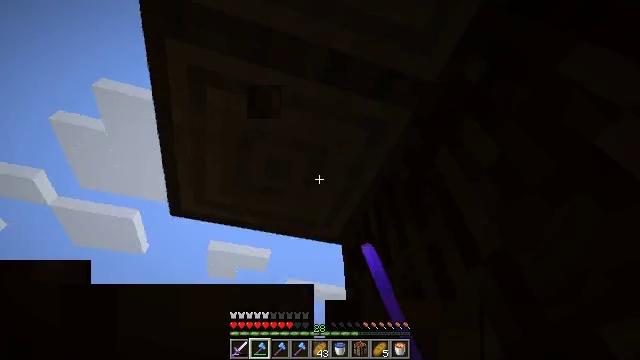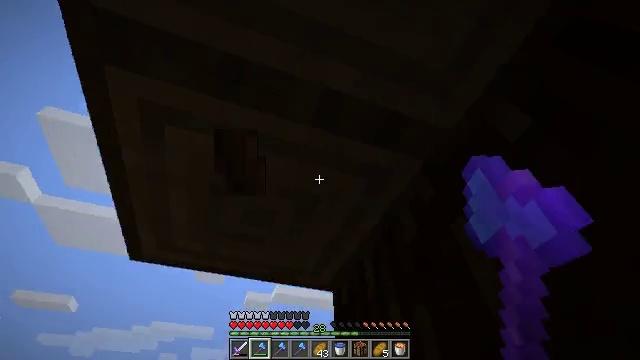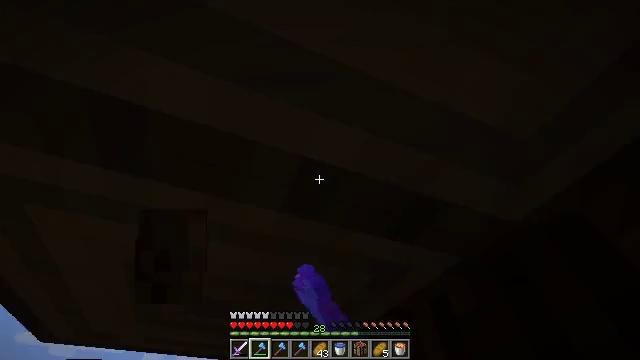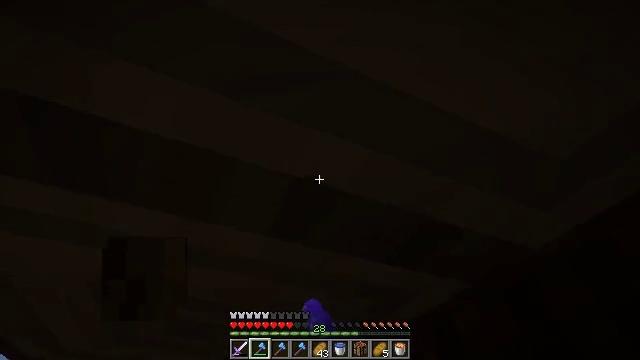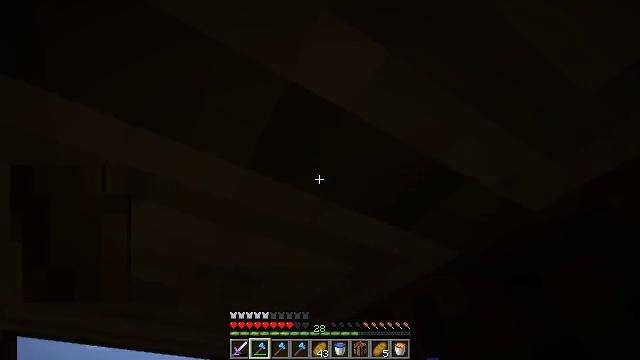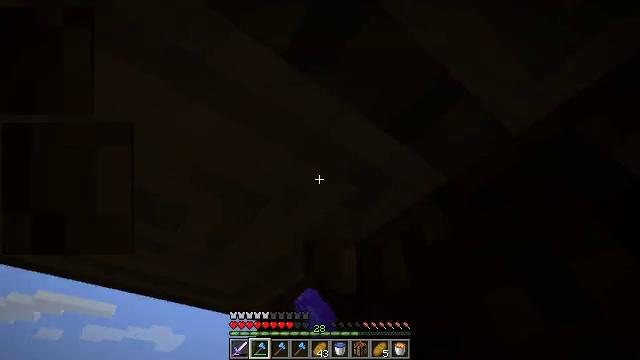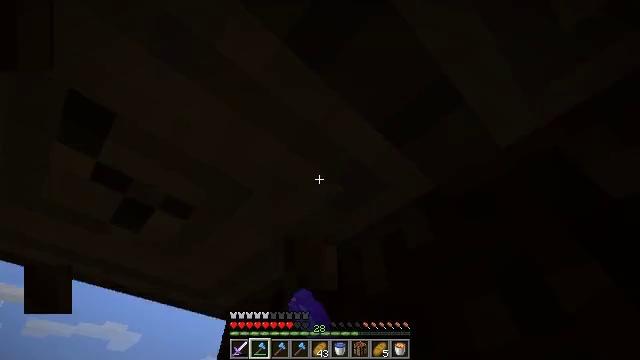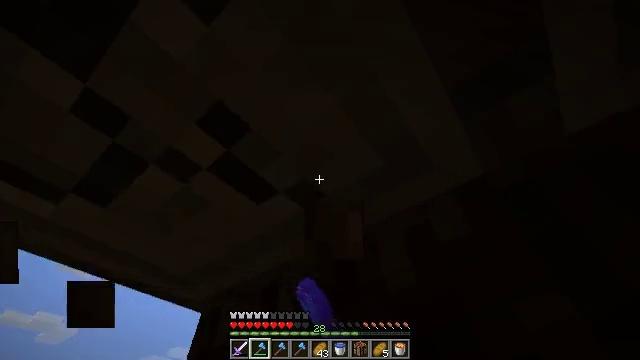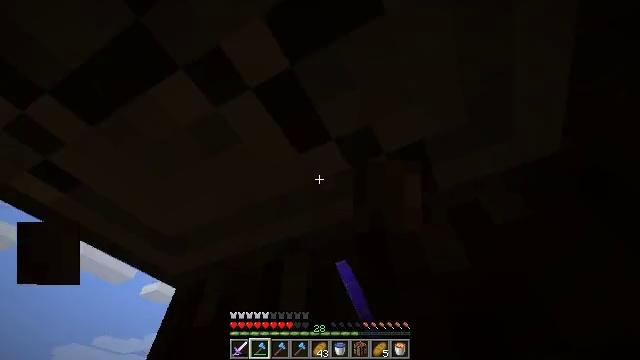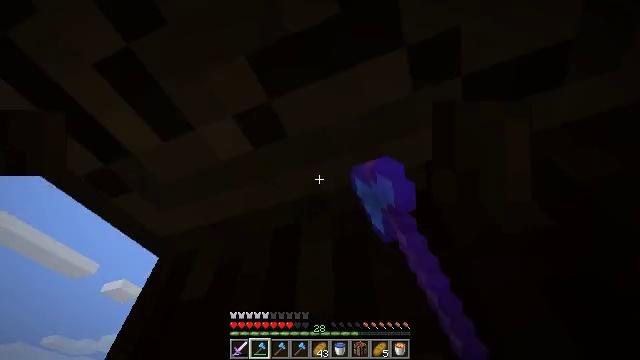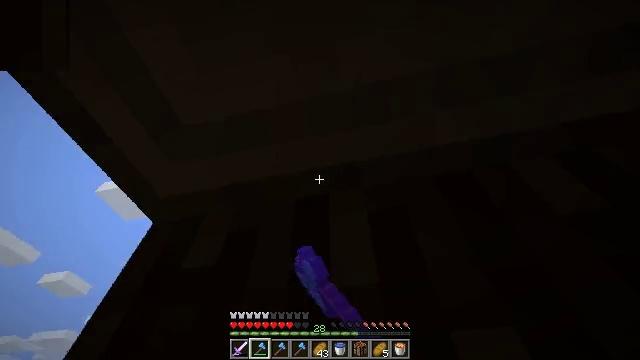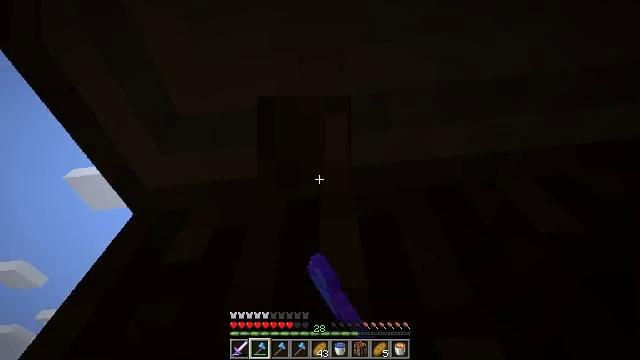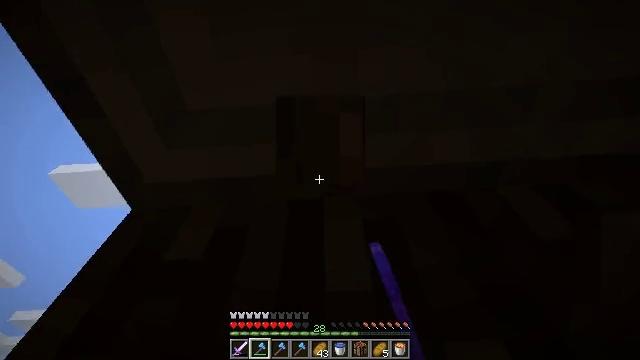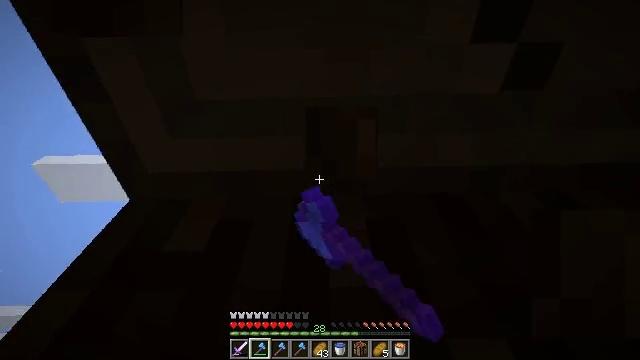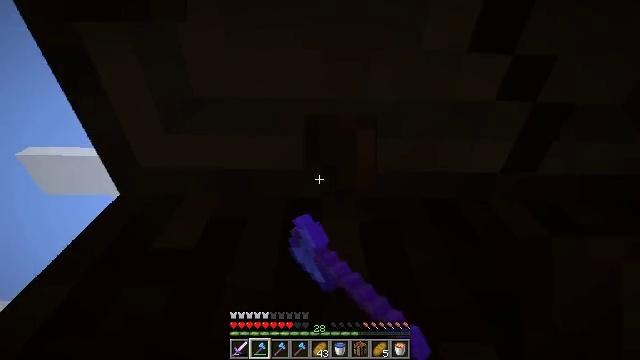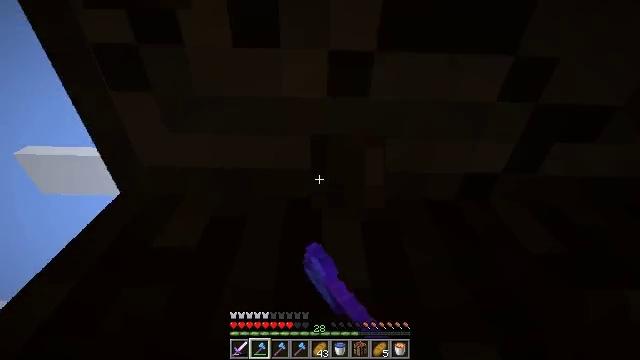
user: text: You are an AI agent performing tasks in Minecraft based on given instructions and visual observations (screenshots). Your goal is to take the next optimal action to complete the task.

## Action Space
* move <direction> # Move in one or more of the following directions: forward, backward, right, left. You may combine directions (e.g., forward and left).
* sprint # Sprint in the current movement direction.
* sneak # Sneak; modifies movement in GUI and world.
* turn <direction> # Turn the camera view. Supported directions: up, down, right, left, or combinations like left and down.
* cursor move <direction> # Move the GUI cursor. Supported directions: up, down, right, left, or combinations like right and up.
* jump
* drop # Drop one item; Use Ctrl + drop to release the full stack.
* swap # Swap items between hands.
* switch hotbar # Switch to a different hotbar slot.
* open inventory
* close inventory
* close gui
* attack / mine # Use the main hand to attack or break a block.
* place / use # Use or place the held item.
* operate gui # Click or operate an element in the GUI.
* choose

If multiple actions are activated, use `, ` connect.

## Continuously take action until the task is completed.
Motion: motion action
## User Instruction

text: Collect spruce log for building materials.
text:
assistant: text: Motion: move forward, turn right and up, attack / mine, jump
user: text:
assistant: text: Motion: move forward, turn right, attack / mine, jump
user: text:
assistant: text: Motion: move forward and move left, attack / mine, jump
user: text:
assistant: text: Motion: move forward and move left, turn right and down, attack / mine, jump
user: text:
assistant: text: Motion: move forward and move left, turn right, attack / mine
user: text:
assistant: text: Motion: move forward and move left, turn right, attack / mine
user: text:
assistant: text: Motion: move forward and move left, turn right, attack / mine
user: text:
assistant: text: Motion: move forward, turn right, attack / mine
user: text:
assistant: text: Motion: turn right and up, attack / mine
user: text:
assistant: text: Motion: turn right and up, attack / mine
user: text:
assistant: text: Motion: turn right and up, attack / mine
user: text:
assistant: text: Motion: turn right and up, attack / mine
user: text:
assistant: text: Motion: turn right, attack / mine
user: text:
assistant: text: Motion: turn right, attack / mine
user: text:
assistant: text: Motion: attack / mine
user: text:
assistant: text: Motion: attack / mine
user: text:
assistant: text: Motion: attack / mine
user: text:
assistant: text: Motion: turn right, attack / mine
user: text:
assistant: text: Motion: attack / mine
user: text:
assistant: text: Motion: turn right and up, attack / mine
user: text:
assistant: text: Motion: turn up, attack / mine
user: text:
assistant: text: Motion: turn up, attack / mine
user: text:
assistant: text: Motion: attack / mine
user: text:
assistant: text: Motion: attack / mine
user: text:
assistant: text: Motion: attack / mine
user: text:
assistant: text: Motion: attack / mine
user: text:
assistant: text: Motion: attack / mine
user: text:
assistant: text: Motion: attack / mine
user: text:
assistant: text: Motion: turn down, attack / mine
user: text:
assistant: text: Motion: turn down, attack / mine